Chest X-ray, PA view. Patient: 62 years old, sex F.
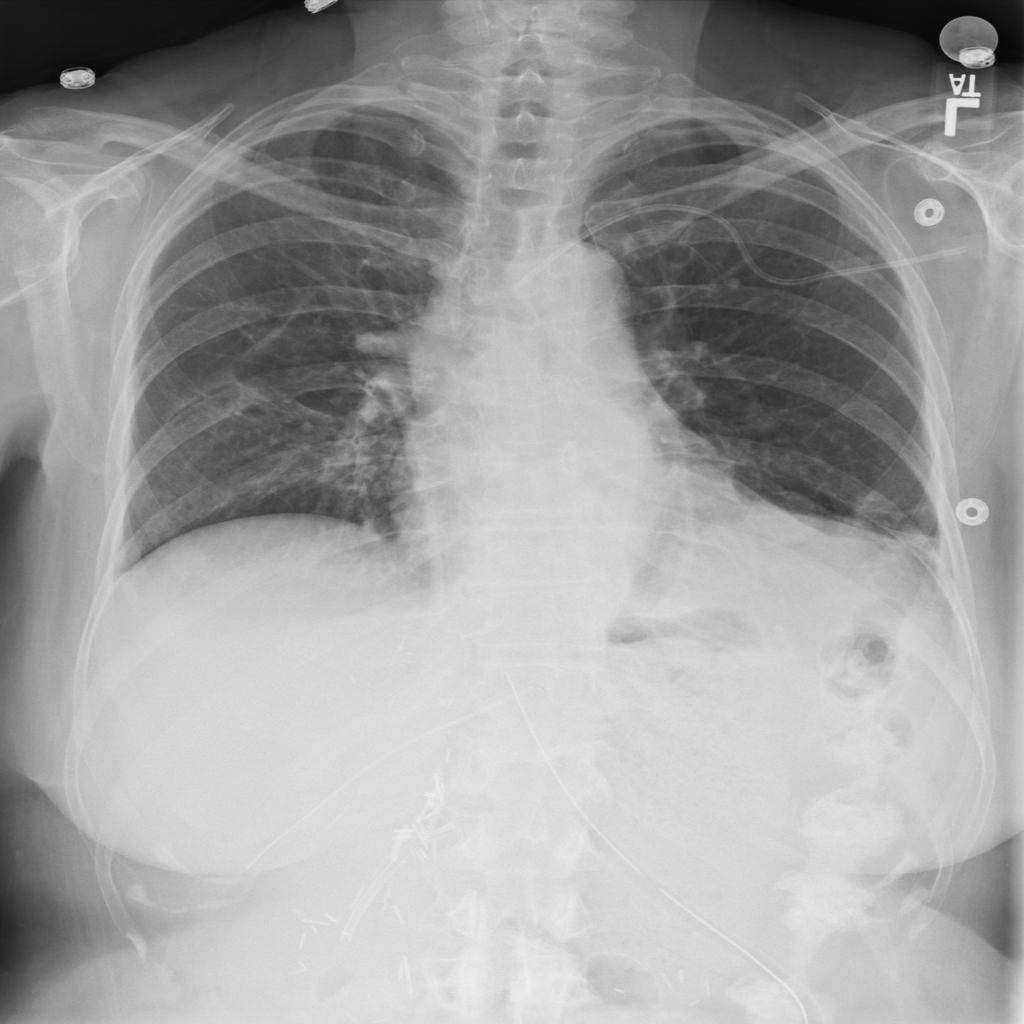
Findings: Effusion, Infiltration, Nodule